Question: Quick question here. I am creating a web app using MVC. I've noticed when I add input boxes to pages, they save previous entries in a dropdown fashion, like so:

While this IS handy, I'd like to know a couple things:
1. How/Where are these previous entries being saved? Is this my browser or an MVC thing?
2. If need be, how can I override this default behavior?
Thanks!
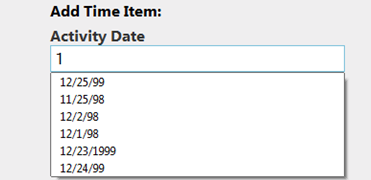
Answer: I'm not sure what's in your specific project, but it could be one of three things:
1. Some browsers, if you submit a form, remember the submitted values and automatically make inputs autocomplete. The autocomplete HTML attribute on forms and inputs can help to control that.
2. HTML 5 has a datalist element which lets you associate a list of options with an input, so autocomplete can be implemented manually.
3. There may be some JavaScript, potentially paired with AJAX doing this autocomplete.